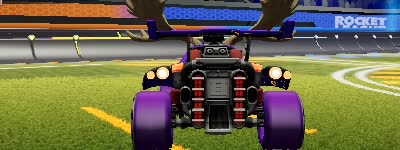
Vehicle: octane